Question: How to create a like this style.
### pagination layout

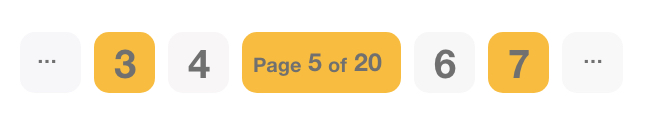
Answer: You can publish the pagination views. after that, you can customize it
'''
php artisan vendor:publish --tag=laravel-pagination
'''
### resources/views/vendor/pagination/default.blade.php
'''
@if ($paginator->hasPages())
<nav>
<ul class="pagination">
{{-- Previous Page Link --}}
@if ($paginator->onFirstPage())
<li class="disabled" aria-disabled="true" aria-label="@lang('pagination.previous')">
<span aria-hidden="true">&lsaquo;</span>
</li>
@else
<li>
<a href="{{ $paginator->previousPageUrl() }}" rel="prev" aria-label="@lang('pagination.previous')">&lsaquo;</a>
</li>
@endif
{{-- Pagination Elements --}}
@foreach ($elements as $element)
{{-- "Three Dots" Separator --}}
@if (is_string($element))
<li class="disabled" aria-disabled="true"><span>{{ $element }}</span></li>
@endif
{{-- Array Of Links --}}
@if (is_array($element))
@foreach ($element as $page => $url)
@if ($page == $paginator->currentPage())
<li class="active" aria-current="page"><span>{{ $page }}</span></li>
@else
<li><a href="{{ $url }}">{{ $page }}</a></li>
@endif
@endforeach
@endif
@endforeach
{{-- Next Page Link --}}
@if ($paginator->hasMorePages())
<li>
<a href="{{ $paginator->nextPageUrl() }}" rel="next" aria-label="@lang('pagination.next')">&rsaquo;</a>
</li>
@else
<li class="disabled" aria-disabled="true" aria-label="@lang('pagination.next')">
<span aria-hidden="true">&rsaquo;</span>
</li>
@endif
</ul>
</nav>
@endif
'''